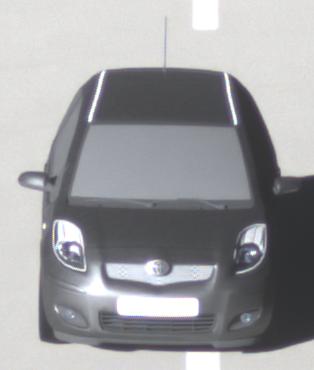
Make: Toyota
Model: Yaris 1.0
Detailed model: Yaris (XP13)
Model produced from: 2011/10
Model produced until: 2014/08
Doors: 3
Color: gray
Road condition: dry road
Daytime: morning or afternoon
Contrast: high contrast